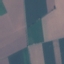
Land use / land cover: AnnualCrop